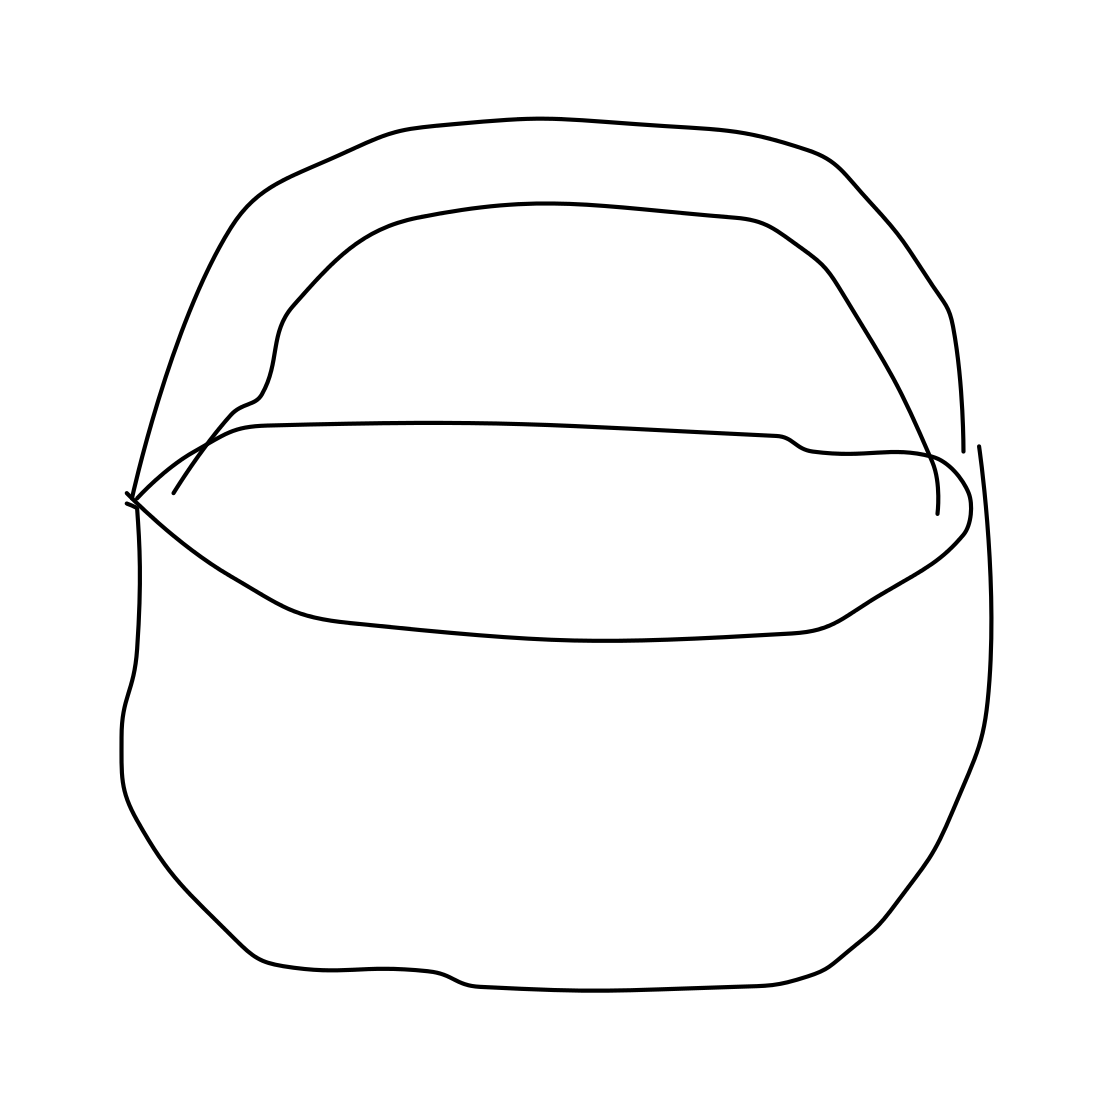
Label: basket